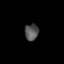
Tissue: prostate
Cell type: Fibroblasts
Senescence score: 0.7415
Nuclear area (px): 225
Mean DAPI intensity: 82.804